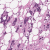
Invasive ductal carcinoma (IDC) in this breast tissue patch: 1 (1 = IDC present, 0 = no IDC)